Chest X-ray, PA view. Patient: 56 years old, sex M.
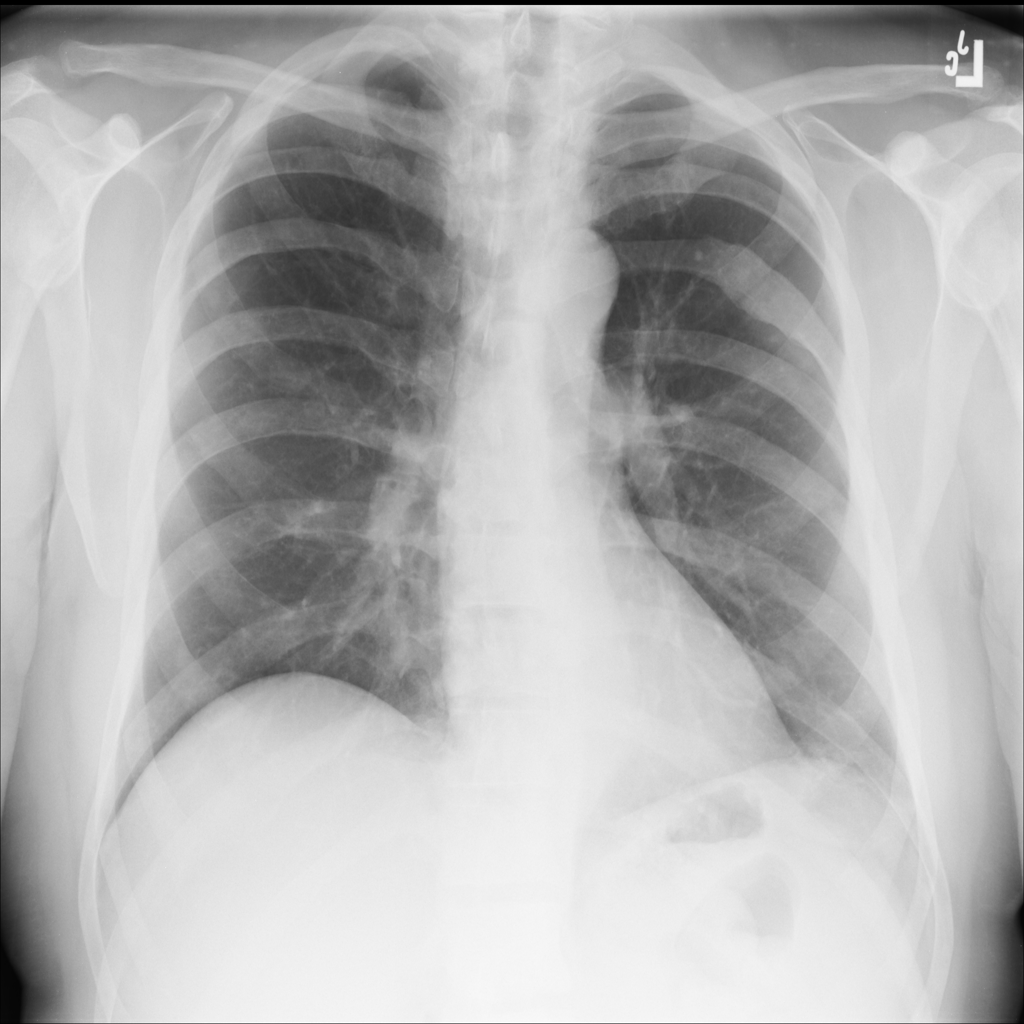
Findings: Effusion